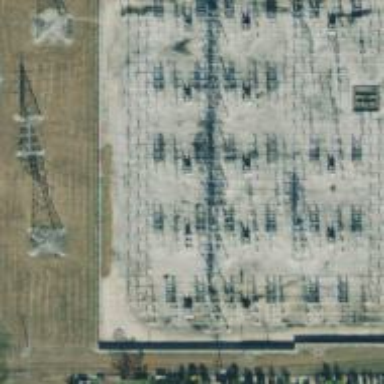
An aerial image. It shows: Switch for power supply.